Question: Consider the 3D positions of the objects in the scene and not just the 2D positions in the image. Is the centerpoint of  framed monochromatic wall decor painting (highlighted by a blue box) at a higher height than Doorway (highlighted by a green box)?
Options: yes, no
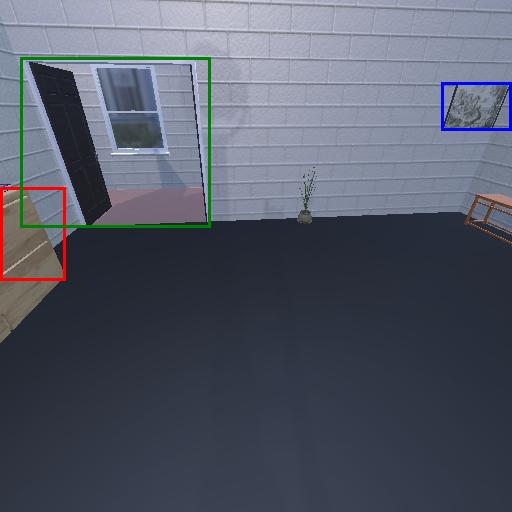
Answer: yes